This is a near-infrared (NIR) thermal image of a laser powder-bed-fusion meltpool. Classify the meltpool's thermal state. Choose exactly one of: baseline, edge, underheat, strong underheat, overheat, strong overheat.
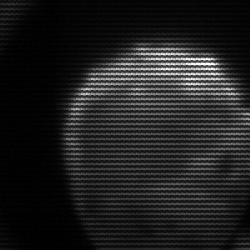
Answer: edge